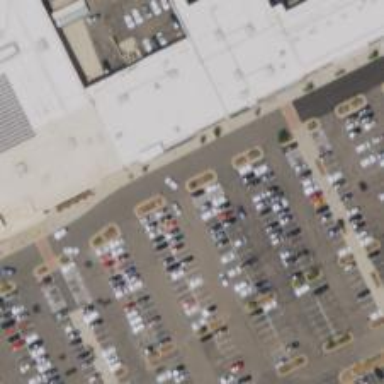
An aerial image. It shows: Parking space is available.